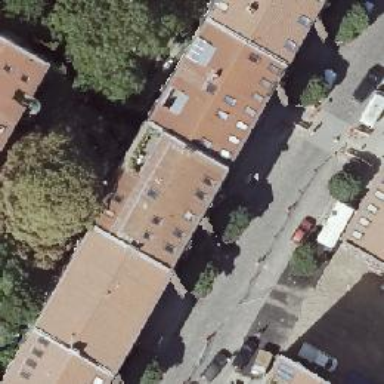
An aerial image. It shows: Footway that passes through building tunnel.